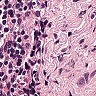
Metastatic tissue present: no